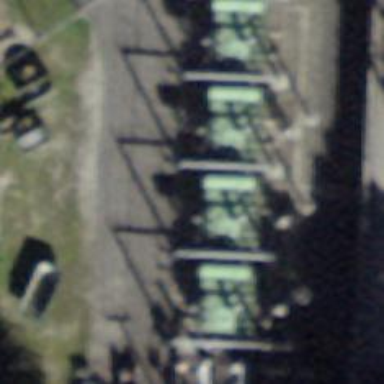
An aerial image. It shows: Transformer.